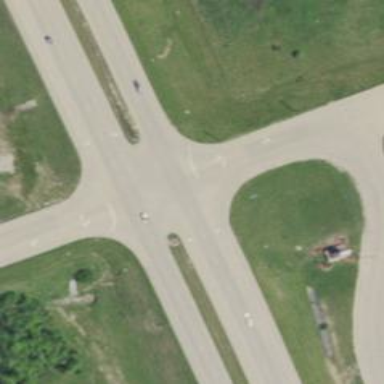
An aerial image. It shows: Trunk highway.